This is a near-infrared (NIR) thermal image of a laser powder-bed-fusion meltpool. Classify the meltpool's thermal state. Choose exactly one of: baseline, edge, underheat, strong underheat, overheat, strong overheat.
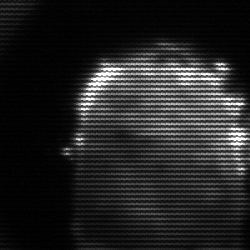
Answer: baseline